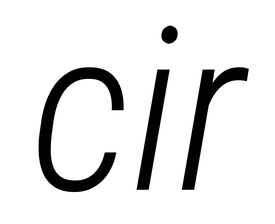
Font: Roboto-Italic_Condensed_Light_Italic